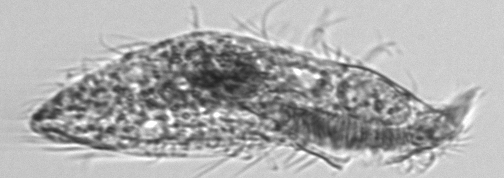
Label: Euplotes_morphotype1